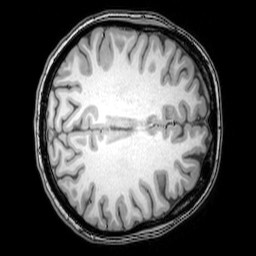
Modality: T1w
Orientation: axial
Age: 24
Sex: female
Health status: healthy
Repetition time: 0.081 s
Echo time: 0.037 s